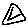
Label: triangle